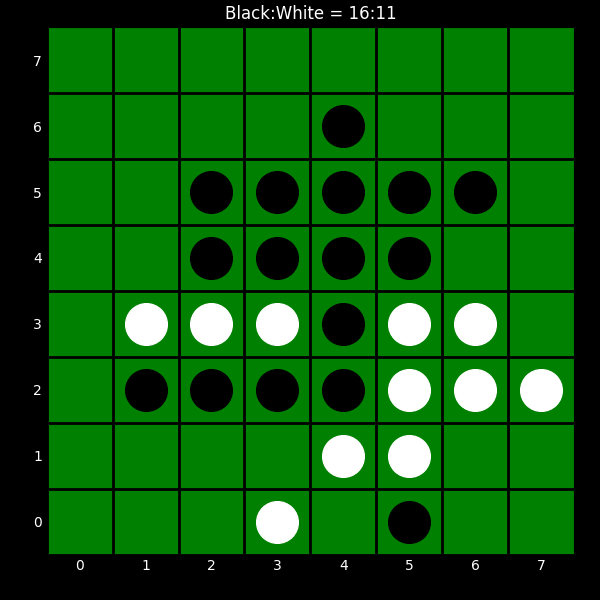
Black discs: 16
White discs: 11